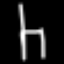
Label: chair